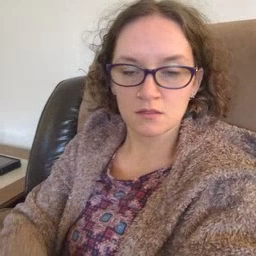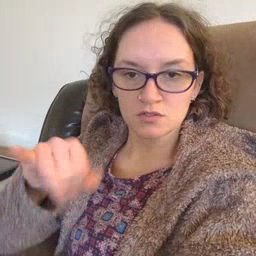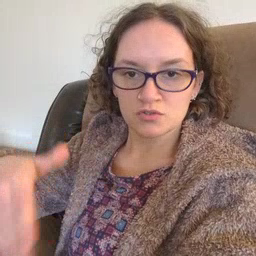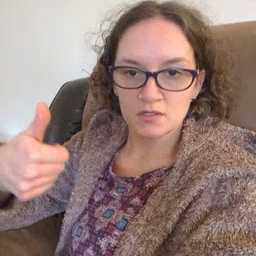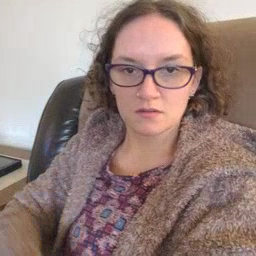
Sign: jeans